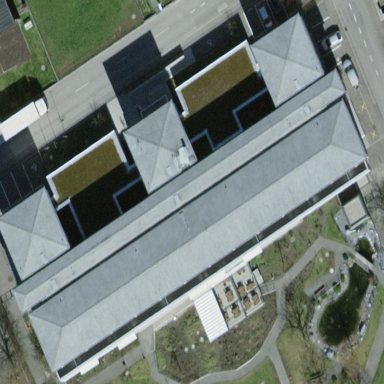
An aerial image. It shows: Nursing home building.